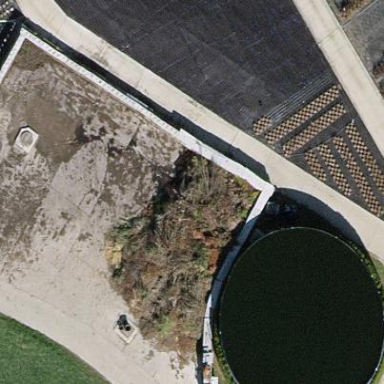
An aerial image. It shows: Storage tank with man-made structure.